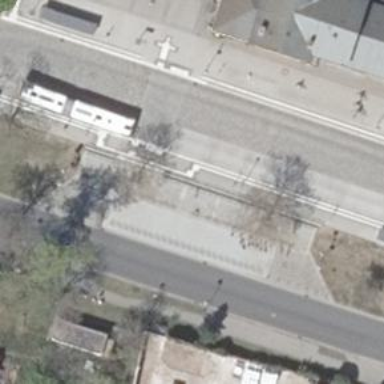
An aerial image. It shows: Bicycle rental facility.